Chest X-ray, AP view. Patient: 29 years old, sex M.
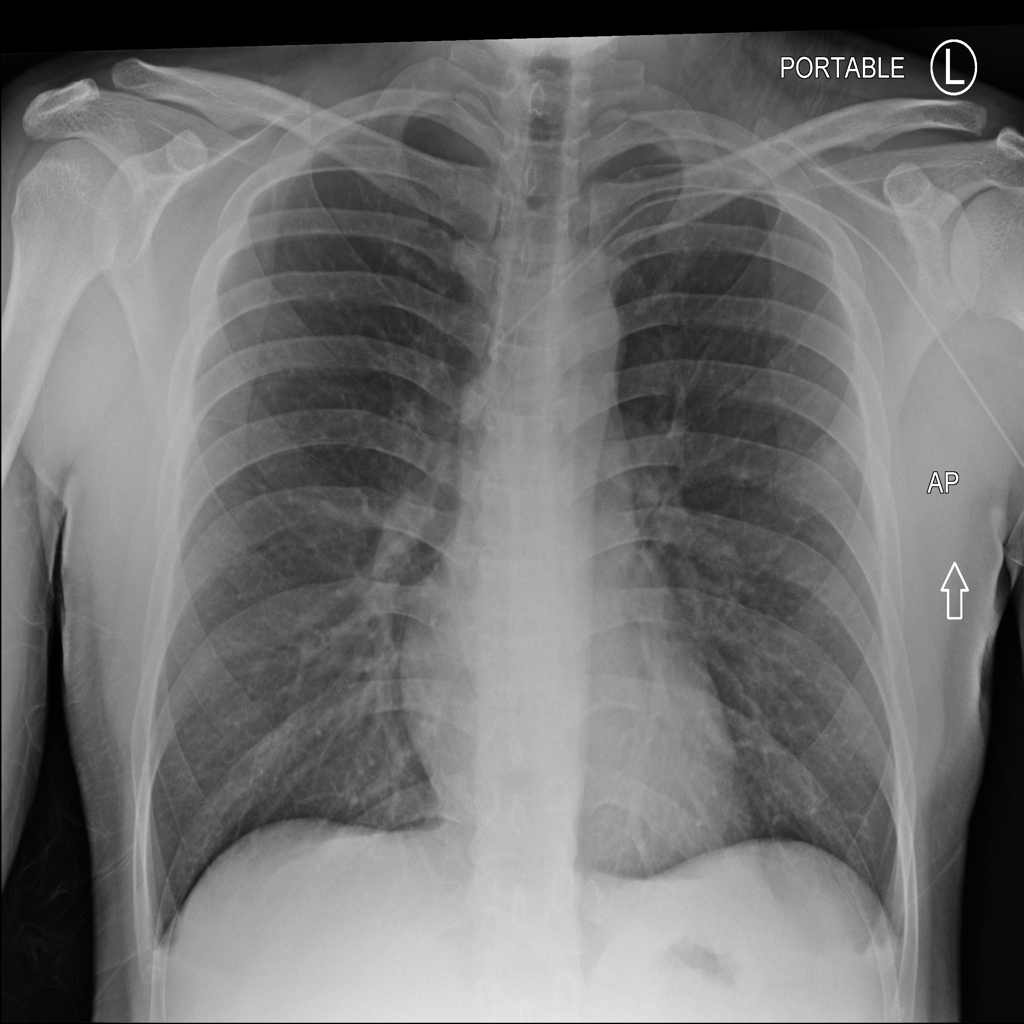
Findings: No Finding